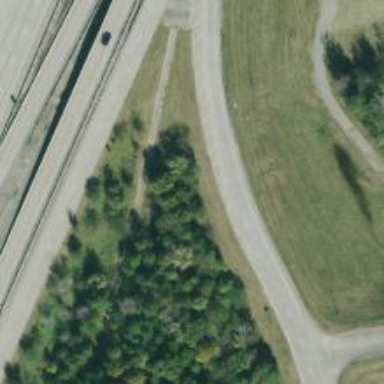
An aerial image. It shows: Secondary link road.